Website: apple
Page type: billing-address
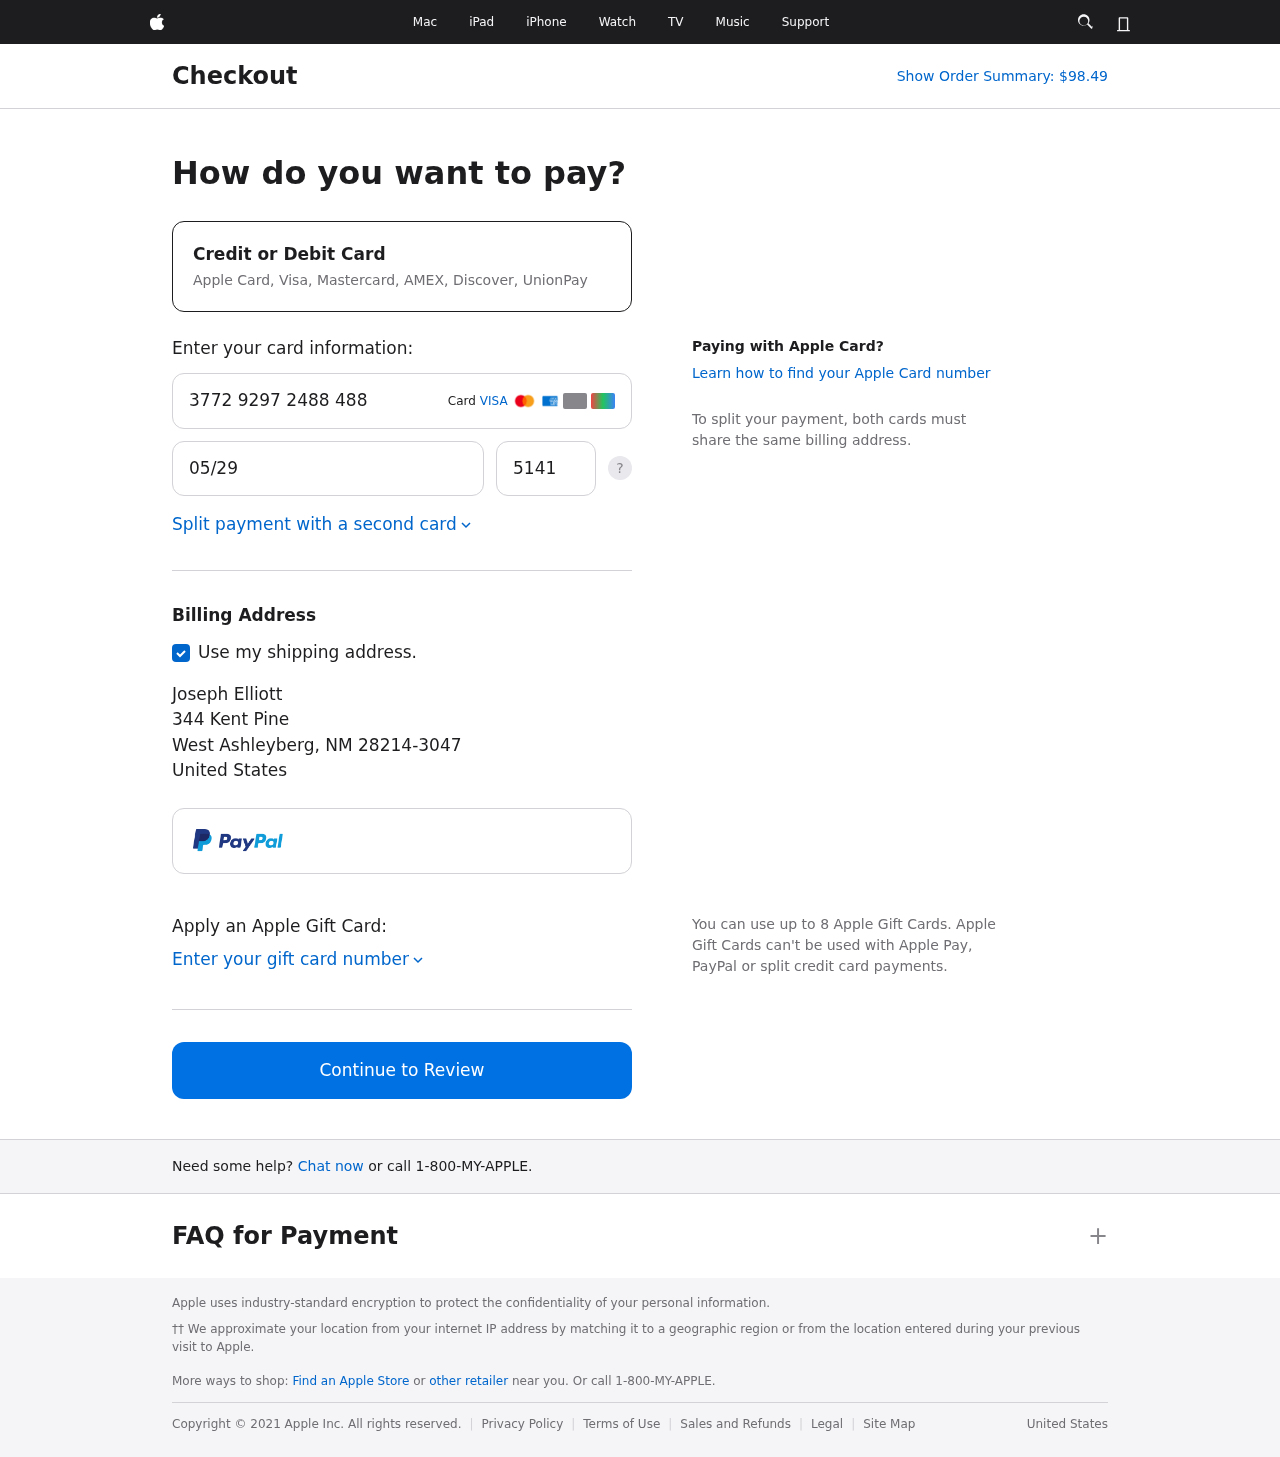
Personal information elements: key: PII_CARD_CVV
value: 5141
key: PII_CARD_EXPIRY
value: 05/29
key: PII_CARD_NUMBER
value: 3772 9297 2488 488
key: PII_CITY
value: West Ashleyberg
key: PII_COUNTRY
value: United States
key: PII_FULLNAME
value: Joseph Elliott
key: PII_POSTCODE_FULL
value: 28214-3047
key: PII_STATE_ABBR
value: NM
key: PII_STREET
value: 344 Kent Pine
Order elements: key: ORDER_TOTAL
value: Show Order Summary: $98.49